Field crop: maize
Growth stage: 1
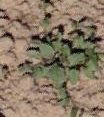
Species: convolvulus